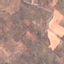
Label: PermanentCrop